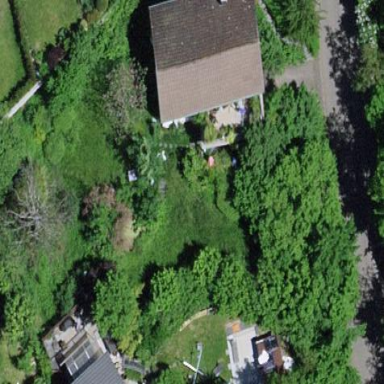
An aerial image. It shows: Garden that is leisure land.